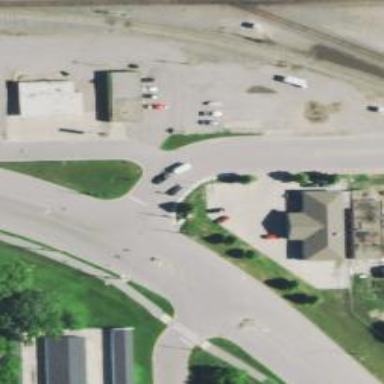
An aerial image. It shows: Unmarked crossing on footway.